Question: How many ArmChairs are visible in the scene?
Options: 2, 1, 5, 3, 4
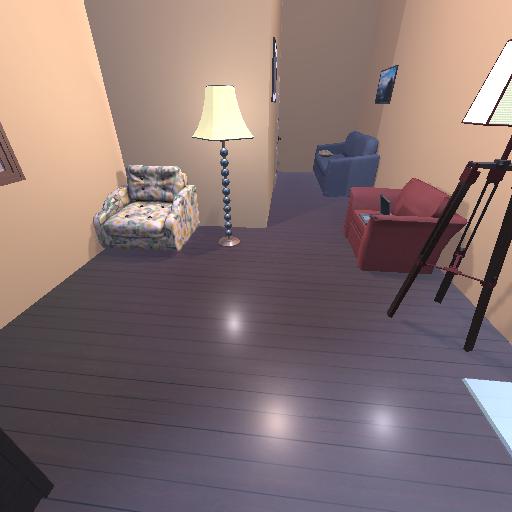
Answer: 2